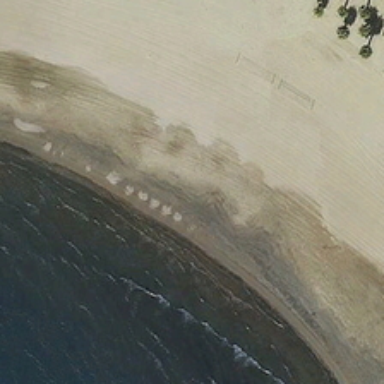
There is a vast beach in front of the vast ocean .